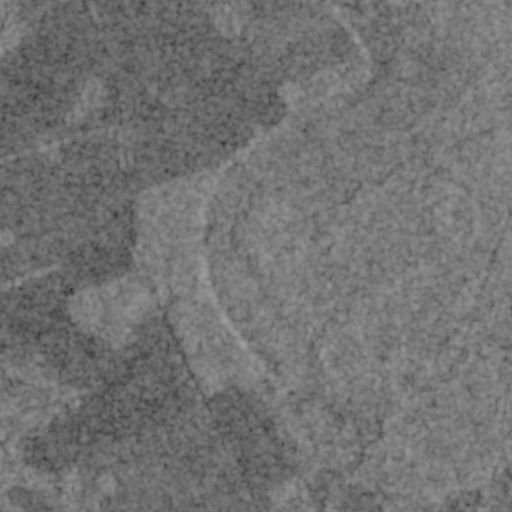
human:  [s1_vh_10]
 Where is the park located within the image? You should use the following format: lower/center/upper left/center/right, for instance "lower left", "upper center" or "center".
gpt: The park is located in the upper left of the image.
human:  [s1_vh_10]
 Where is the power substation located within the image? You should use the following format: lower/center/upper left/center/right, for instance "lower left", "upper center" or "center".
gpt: The power substation is located in the upper left of the image.
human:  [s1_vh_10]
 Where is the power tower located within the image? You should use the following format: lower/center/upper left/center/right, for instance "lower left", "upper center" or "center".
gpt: The power tower is located in the upper right of the image.
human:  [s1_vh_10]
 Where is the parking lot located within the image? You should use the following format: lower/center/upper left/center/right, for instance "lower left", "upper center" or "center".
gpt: There is no parking lot in the image.

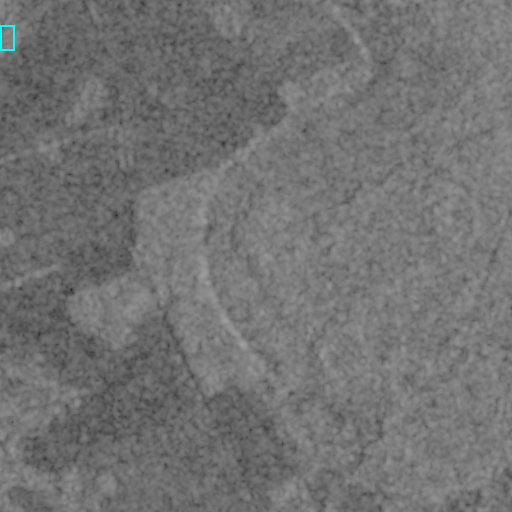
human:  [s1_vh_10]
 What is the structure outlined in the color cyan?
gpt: The structure outlined in cyan is a park.
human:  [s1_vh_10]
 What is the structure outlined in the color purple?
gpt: There is no purple outline.